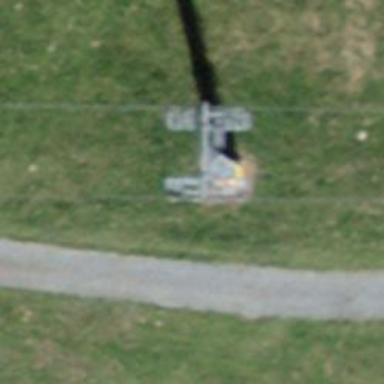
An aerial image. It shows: Pylon for aerialway.